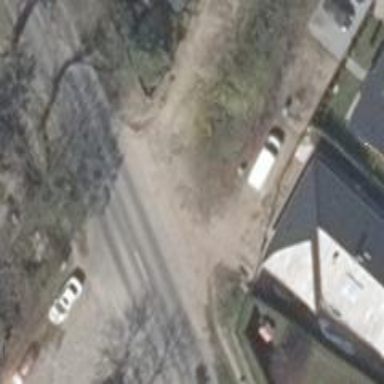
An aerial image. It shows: Residential road with compacted surface.